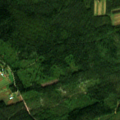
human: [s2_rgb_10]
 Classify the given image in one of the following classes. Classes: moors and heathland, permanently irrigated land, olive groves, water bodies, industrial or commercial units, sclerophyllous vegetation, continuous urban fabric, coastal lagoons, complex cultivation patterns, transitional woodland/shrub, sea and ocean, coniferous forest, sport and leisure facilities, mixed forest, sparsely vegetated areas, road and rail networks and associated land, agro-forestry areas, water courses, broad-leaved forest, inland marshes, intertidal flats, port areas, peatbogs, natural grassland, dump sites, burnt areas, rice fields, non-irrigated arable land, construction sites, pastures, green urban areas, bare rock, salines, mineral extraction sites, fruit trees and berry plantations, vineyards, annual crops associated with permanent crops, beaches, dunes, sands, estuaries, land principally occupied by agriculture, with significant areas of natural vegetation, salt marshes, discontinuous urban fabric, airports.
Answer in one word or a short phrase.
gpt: coniferous forest, mixed forest, transitional woodland/shrub